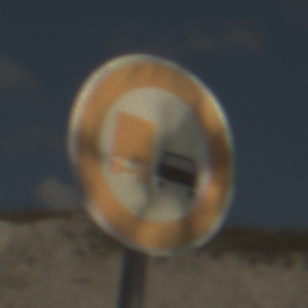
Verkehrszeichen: UeberholverbotKraftfahrzeuge
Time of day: Midday
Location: Outdoor (Beach)
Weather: PartlyCloudy
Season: NotSpecified
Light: Natural